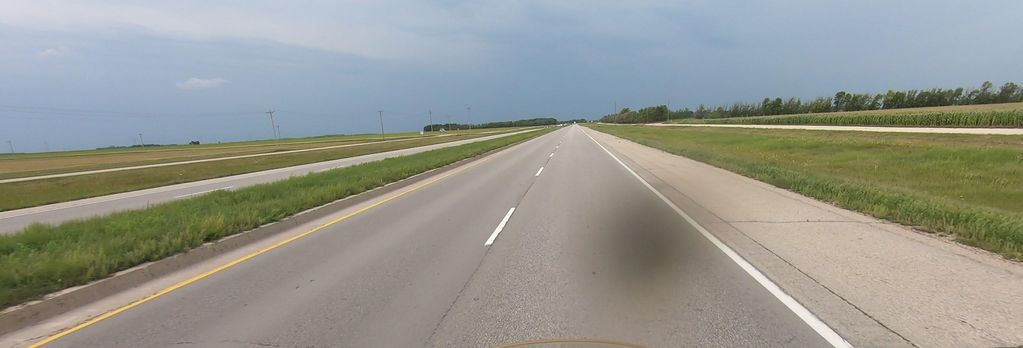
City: winnipeg